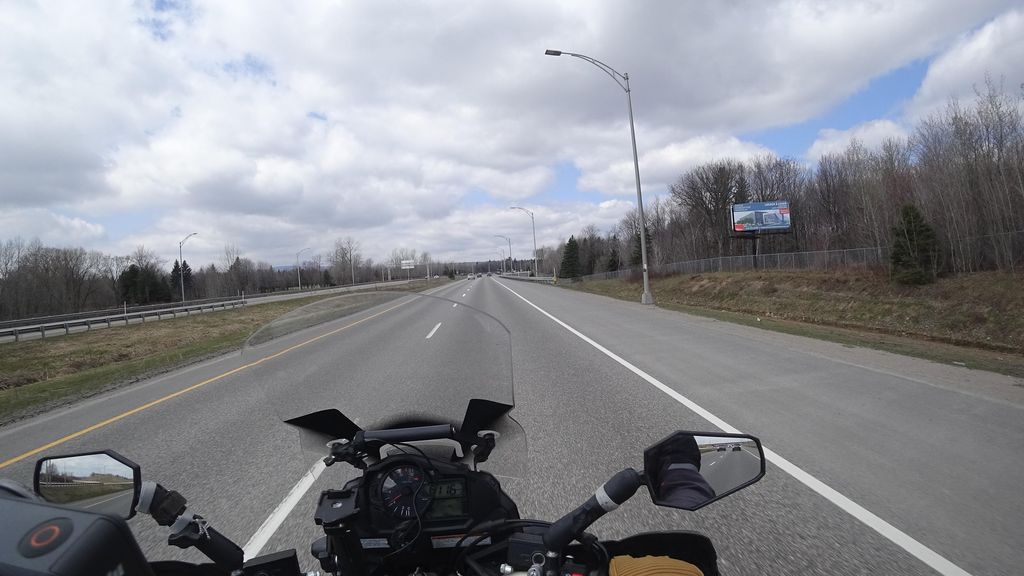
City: quebec_city